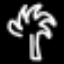
Label: palm tree